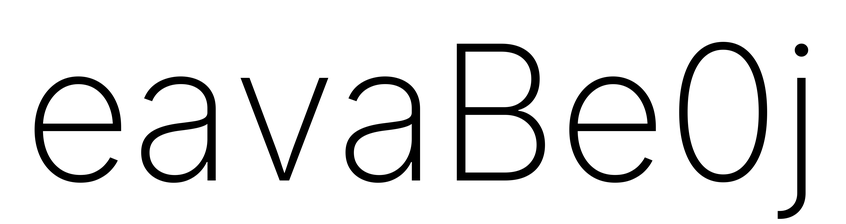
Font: Inter_ExtraLight